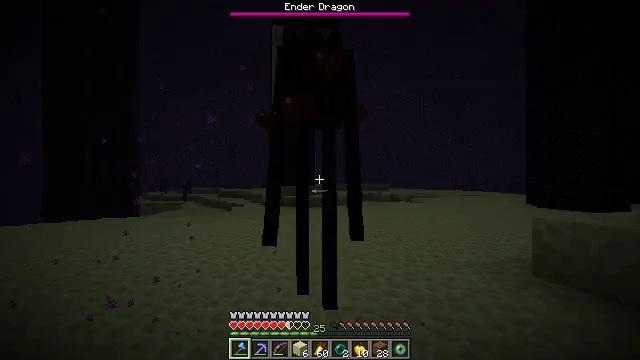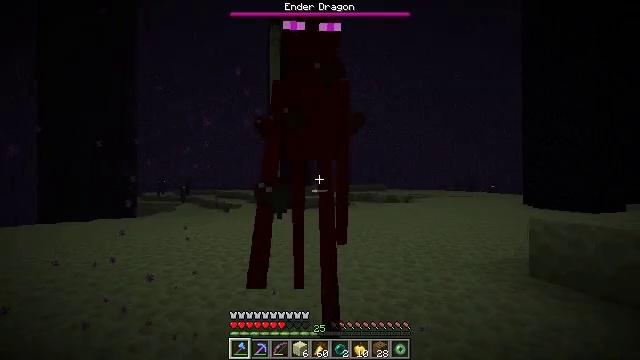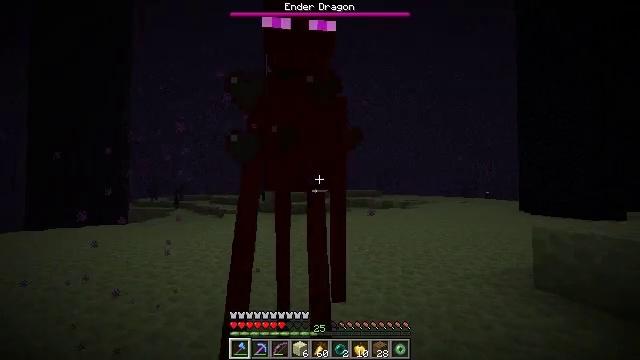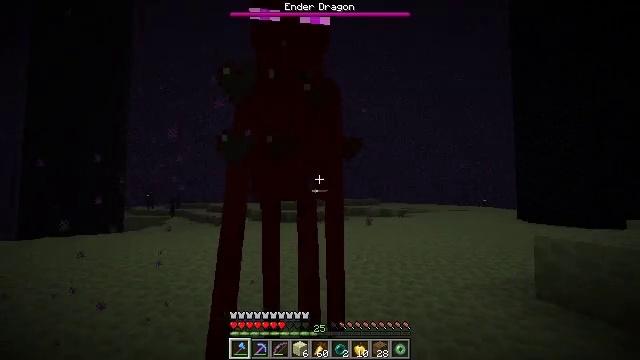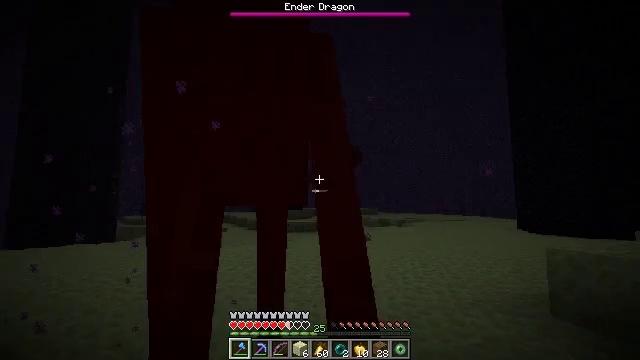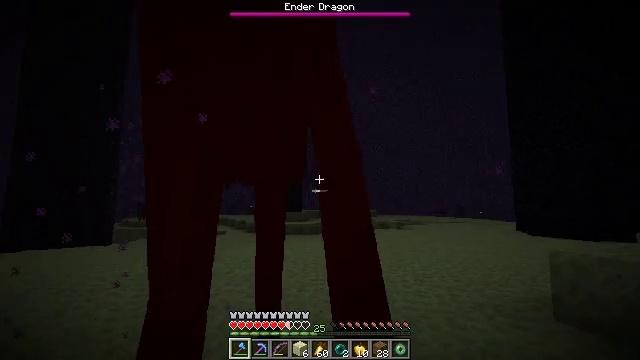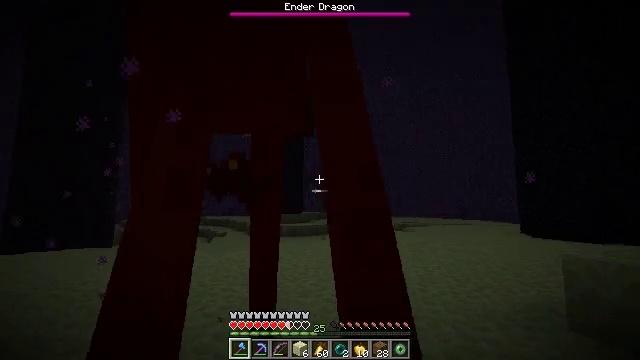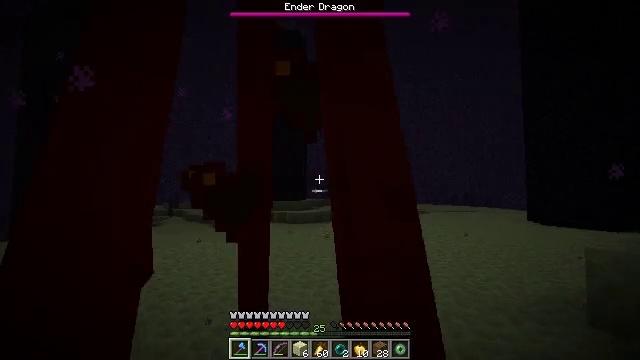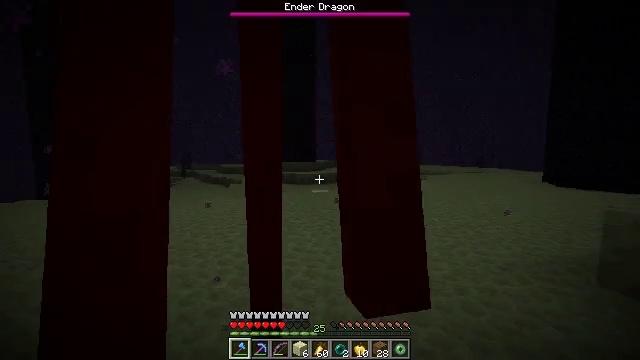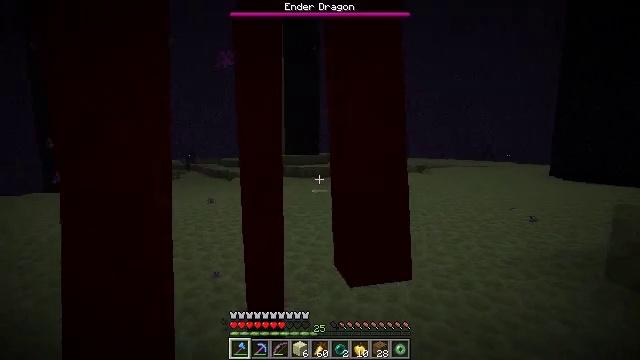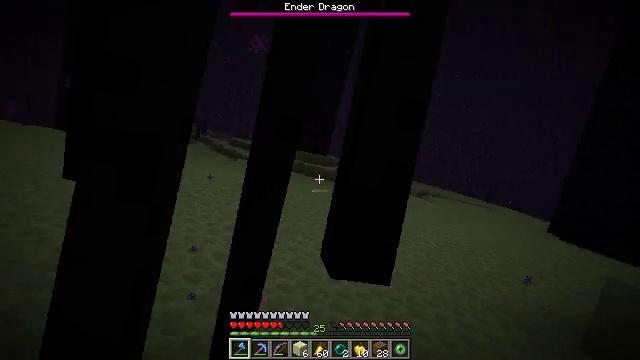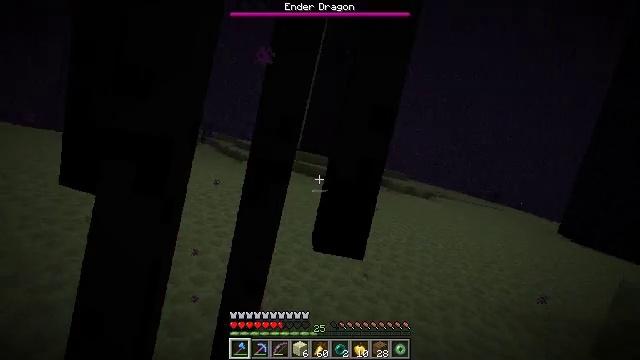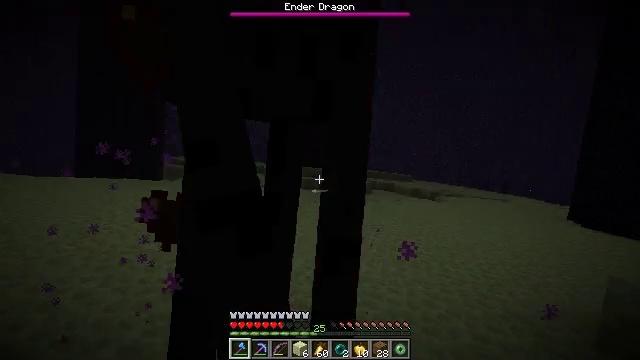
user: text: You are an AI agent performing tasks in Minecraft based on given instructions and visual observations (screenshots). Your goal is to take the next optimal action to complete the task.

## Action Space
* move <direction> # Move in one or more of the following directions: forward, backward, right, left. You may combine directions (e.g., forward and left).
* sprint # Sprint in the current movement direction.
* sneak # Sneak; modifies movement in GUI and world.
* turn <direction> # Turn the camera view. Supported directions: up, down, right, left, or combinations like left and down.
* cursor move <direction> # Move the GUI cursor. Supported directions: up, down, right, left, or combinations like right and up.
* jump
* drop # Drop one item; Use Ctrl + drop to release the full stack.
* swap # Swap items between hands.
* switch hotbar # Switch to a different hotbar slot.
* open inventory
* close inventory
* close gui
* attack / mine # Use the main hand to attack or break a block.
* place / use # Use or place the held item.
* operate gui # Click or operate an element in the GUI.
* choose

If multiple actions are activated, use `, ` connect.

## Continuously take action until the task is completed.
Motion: motion action
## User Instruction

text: Defeat an enderman.
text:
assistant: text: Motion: move forward
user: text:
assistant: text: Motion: move forward, turn up
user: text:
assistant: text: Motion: move forward, turn up
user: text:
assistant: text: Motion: move forward, turn up
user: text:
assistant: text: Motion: move forward
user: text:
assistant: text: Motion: move forward
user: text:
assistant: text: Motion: turn down
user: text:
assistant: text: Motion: turn left and down, attack / mine
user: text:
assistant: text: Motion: turn down, attack / mine
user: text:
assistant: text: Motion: attack / mine
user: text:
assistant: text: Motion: turn left
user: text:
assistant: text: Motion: turn left and up
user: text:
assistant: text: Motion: no_op